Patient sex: F
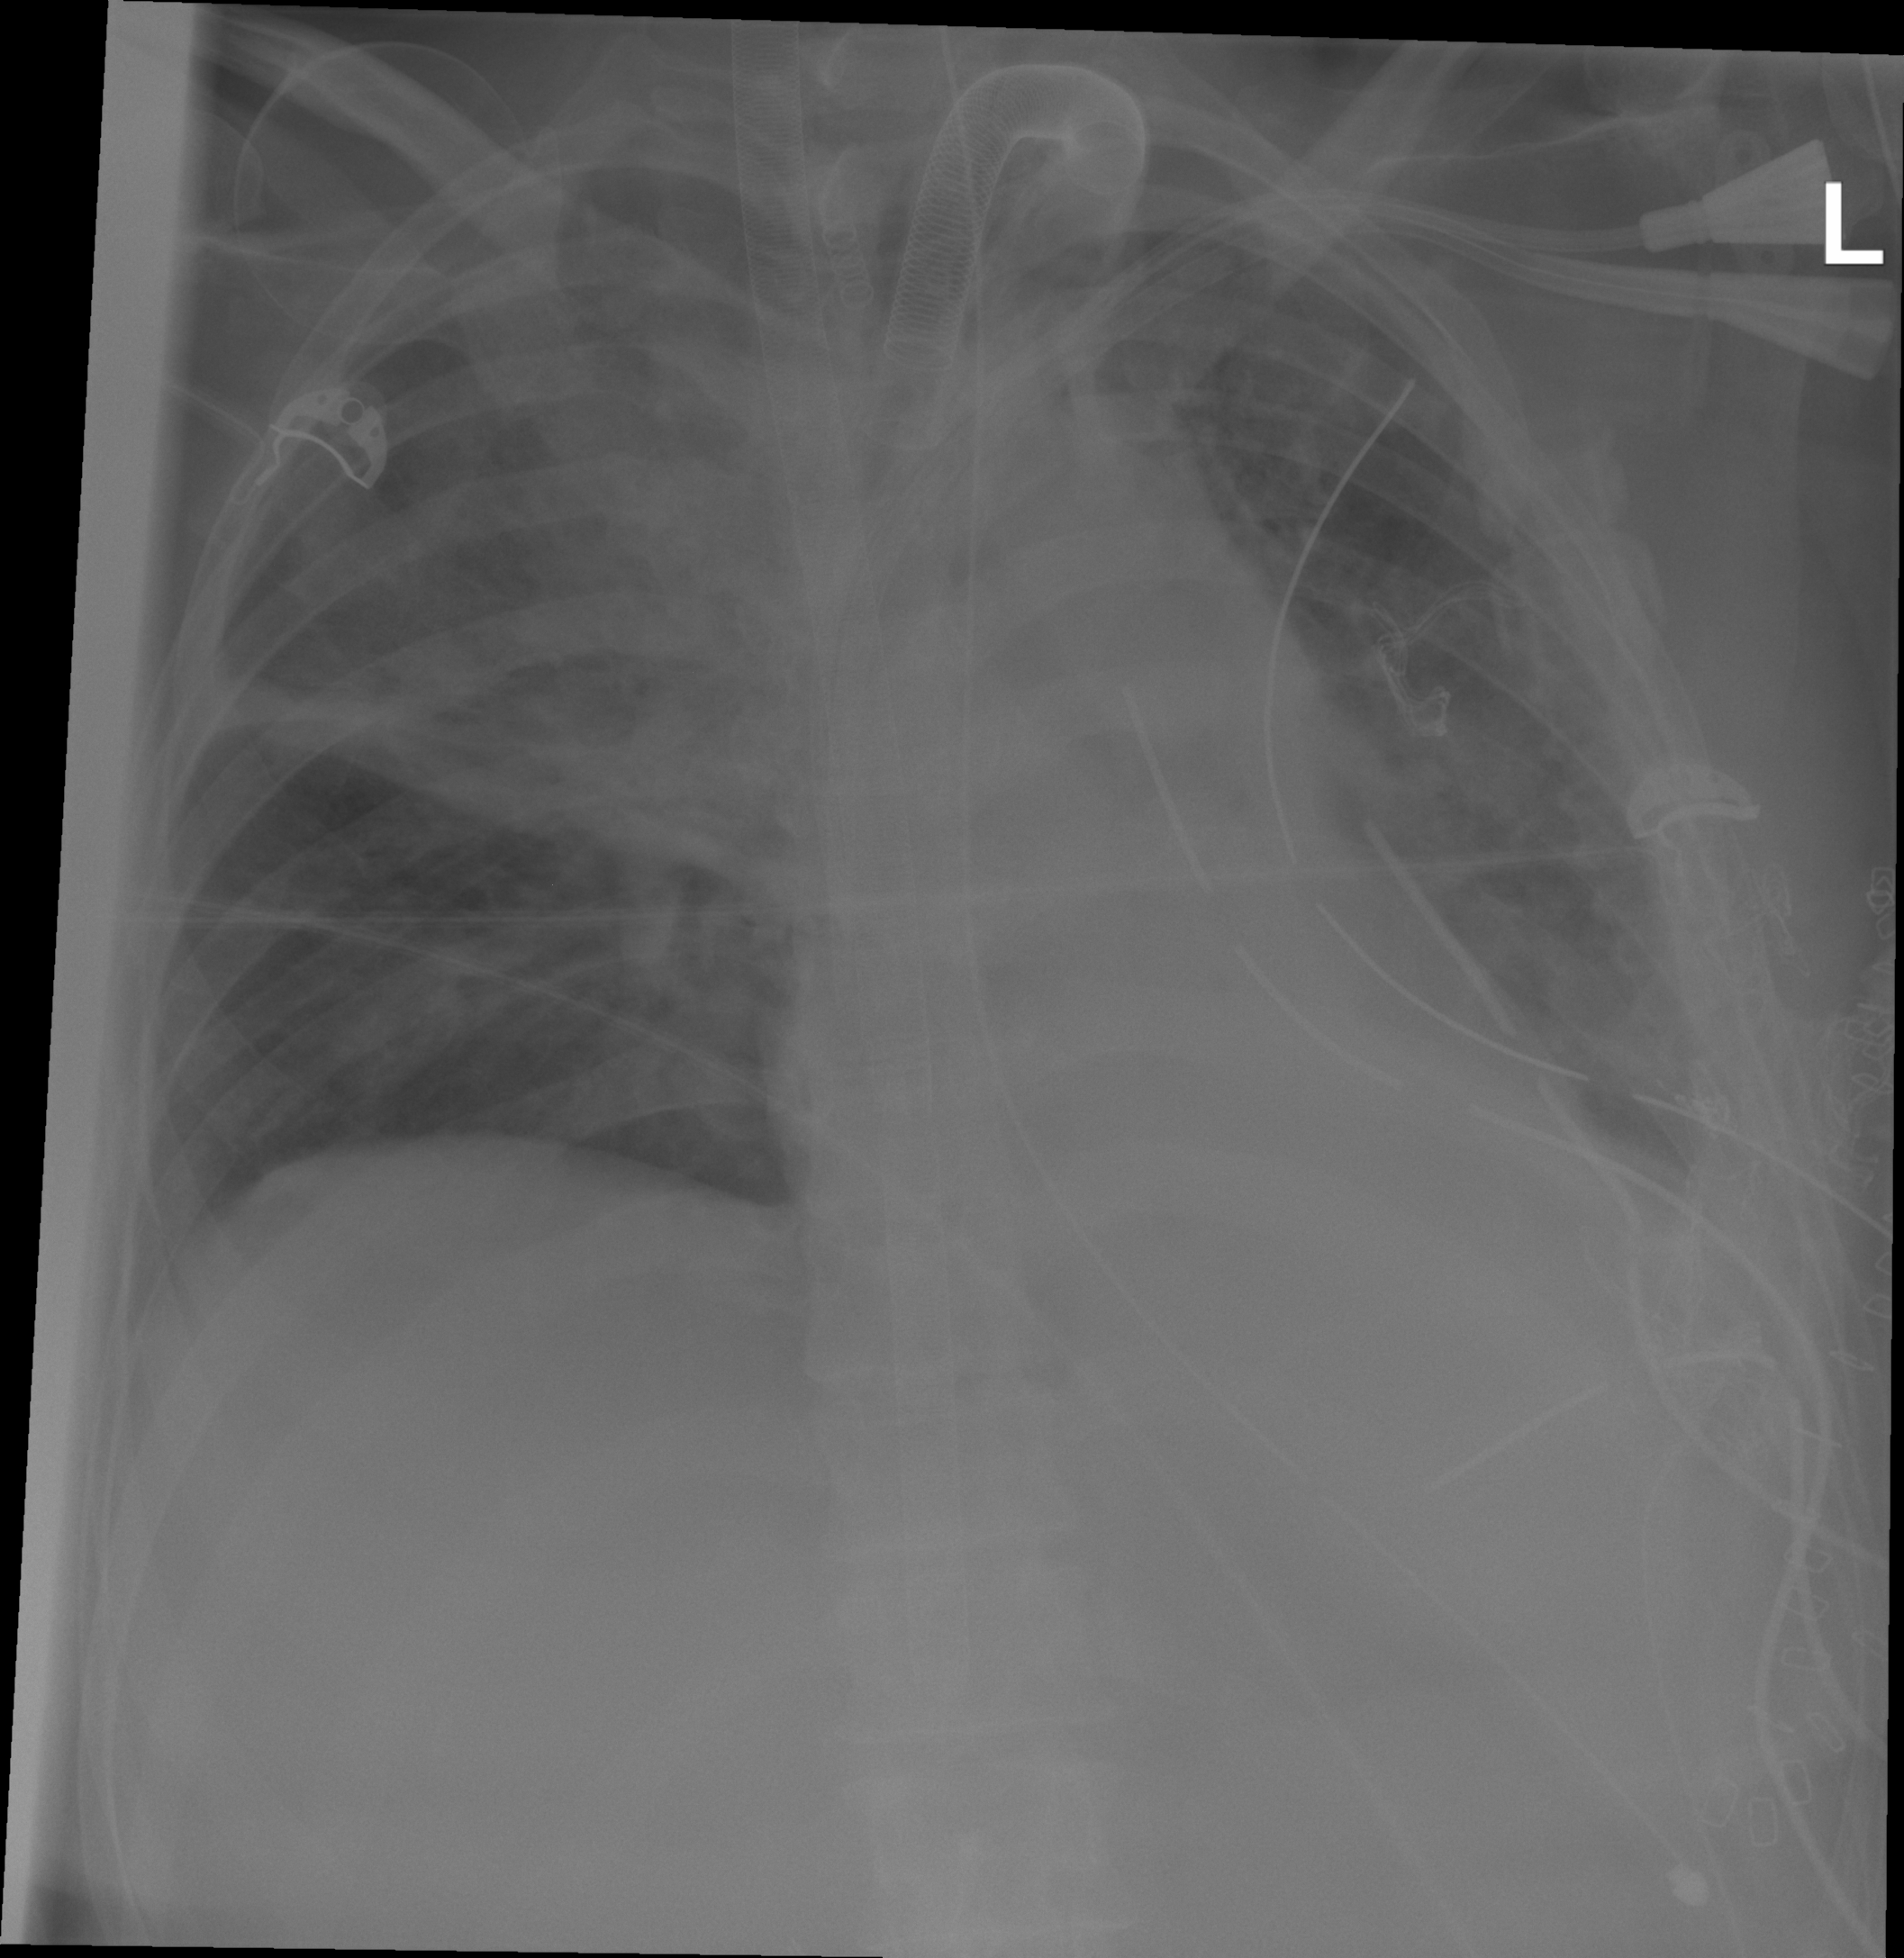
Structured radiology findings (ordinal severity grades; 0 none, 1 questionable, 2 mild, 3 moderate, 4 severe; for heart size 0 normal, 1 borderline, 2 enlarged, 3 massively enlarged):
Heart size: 0
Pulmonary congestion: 0
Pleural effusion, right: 0
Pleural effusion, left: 0
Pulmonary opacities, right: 1
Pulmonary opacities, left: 1
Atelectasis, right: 3
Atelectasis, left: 2